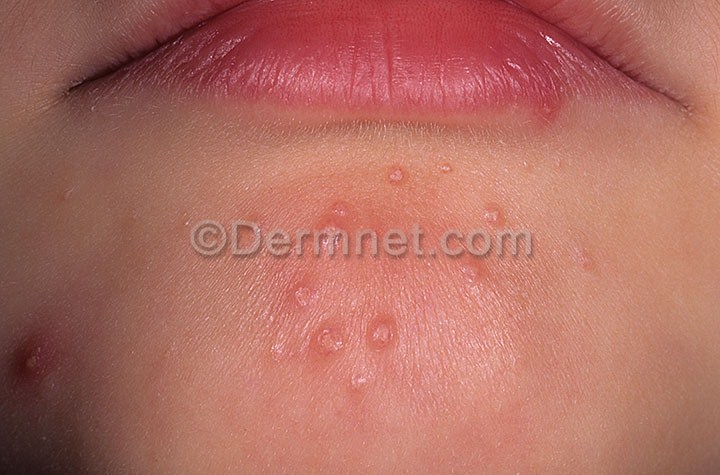
Disease: Warts Molluscum and other Viral Infections